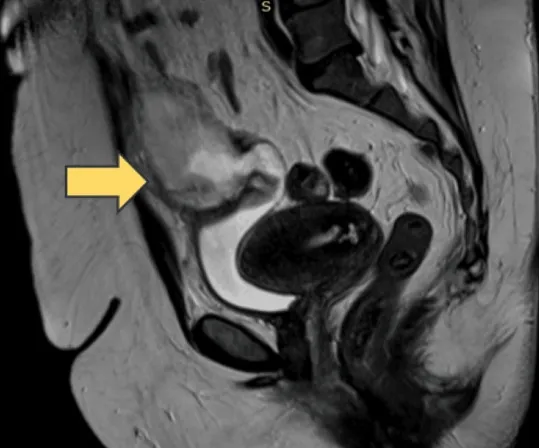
The MRI demonstrated a cystic lesion.
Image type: radiology (mri)